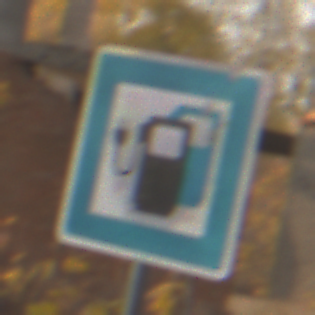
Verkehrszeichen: LadestationFuerElektrofahrzeuge
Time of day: SunriseSunset
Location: Roofed (Suburban)
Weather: Clear
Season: NotSpecified
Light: Natural